Interaction volume radius: 5 \u00c5
Interaction volume height: 10 \u00c5
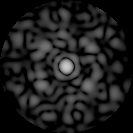
Disorder parameter: 0.8398